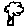
Label: tree